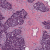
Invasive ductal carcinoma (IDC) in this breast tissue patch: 1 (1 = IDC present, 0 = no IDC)